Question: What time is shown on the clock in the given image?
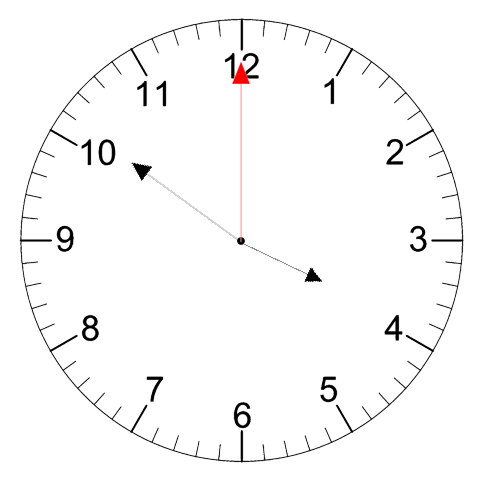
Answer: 03:51:00